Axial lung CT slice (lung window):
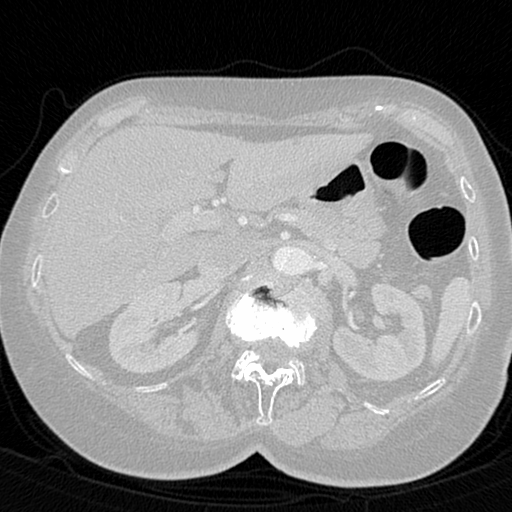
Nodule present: no